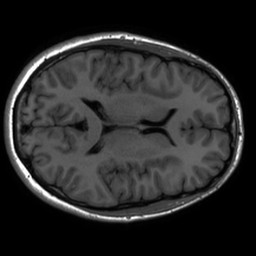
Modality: inplaneT1
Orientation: axial
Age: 20
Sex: male
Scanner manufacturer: ge
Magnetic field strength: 3 T
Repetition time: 2.297 s
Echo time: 0.02273 s